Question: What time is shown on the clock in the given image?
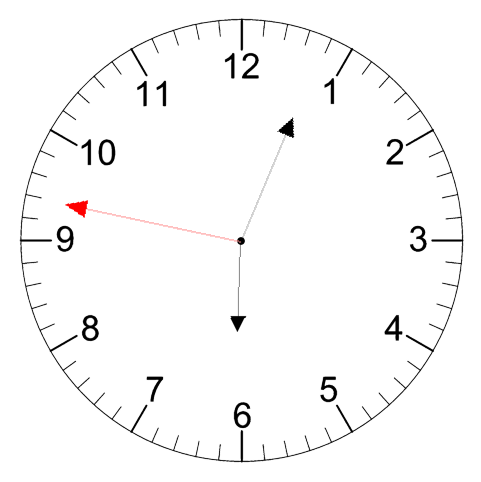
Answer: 06:03:47